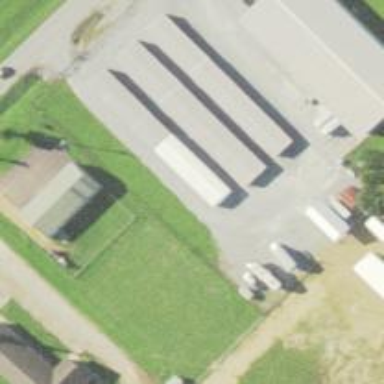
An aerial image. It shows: Area used for garages with storage rental services available.